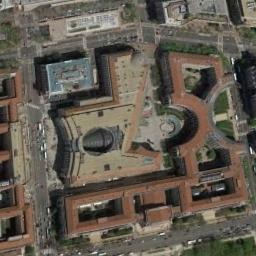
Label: commercial_area